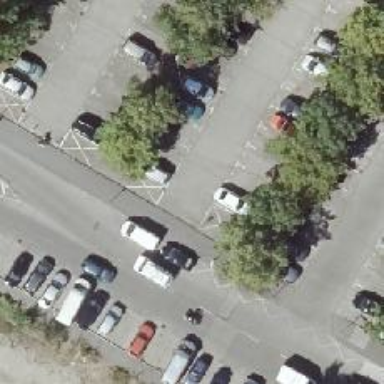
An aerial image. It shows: Concrete parking aisle as service road.